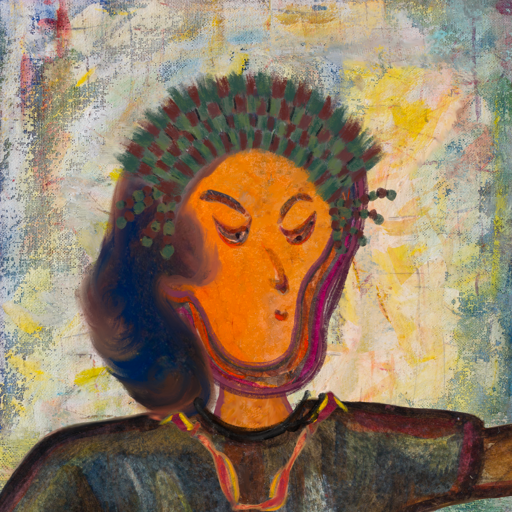
Background: Irani, Head And Neck Side: Hypocrite_w_Hair, Face Side: Hypocrite, Bust: Mosgoul, Hair Side: Mother_And_Son_Son, Head Accessory: After_Raid_Crown, Second Necklace: Gypsy_Mother_1, Necklace: Orphan, Baby: Blank